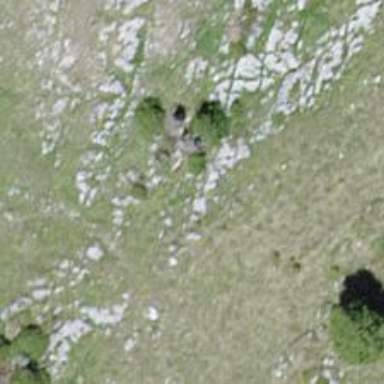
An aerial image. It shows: Needle-leaved tree in natural setting.